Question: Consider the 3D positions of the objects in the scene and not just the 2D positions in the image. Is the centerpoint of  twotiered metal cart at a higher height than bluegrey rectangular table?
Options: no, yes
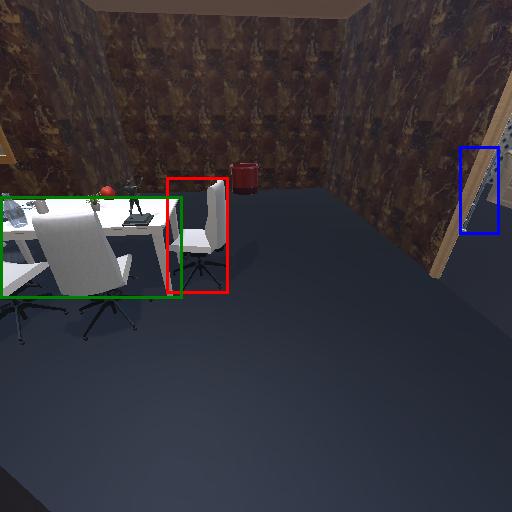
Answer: no